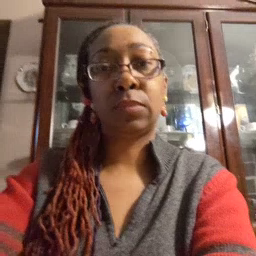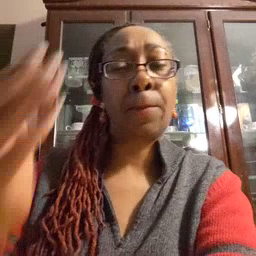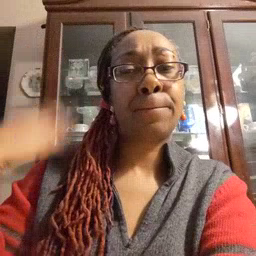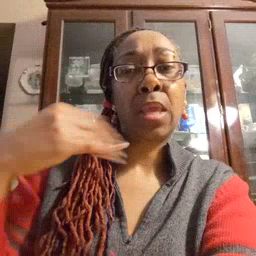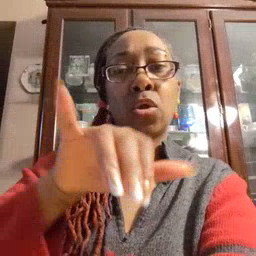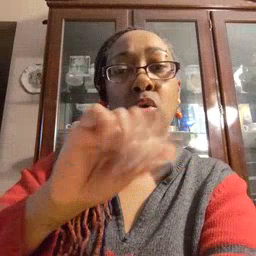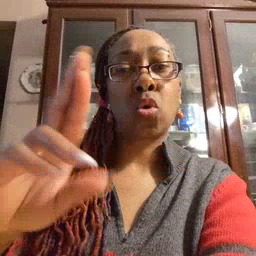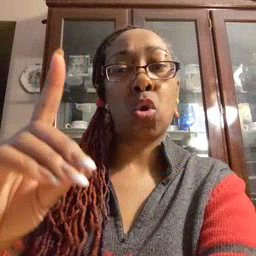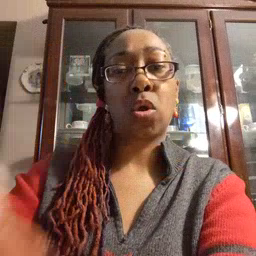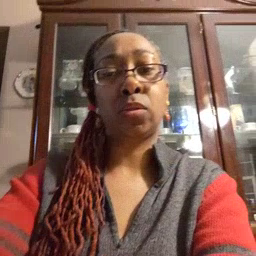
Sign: backyard